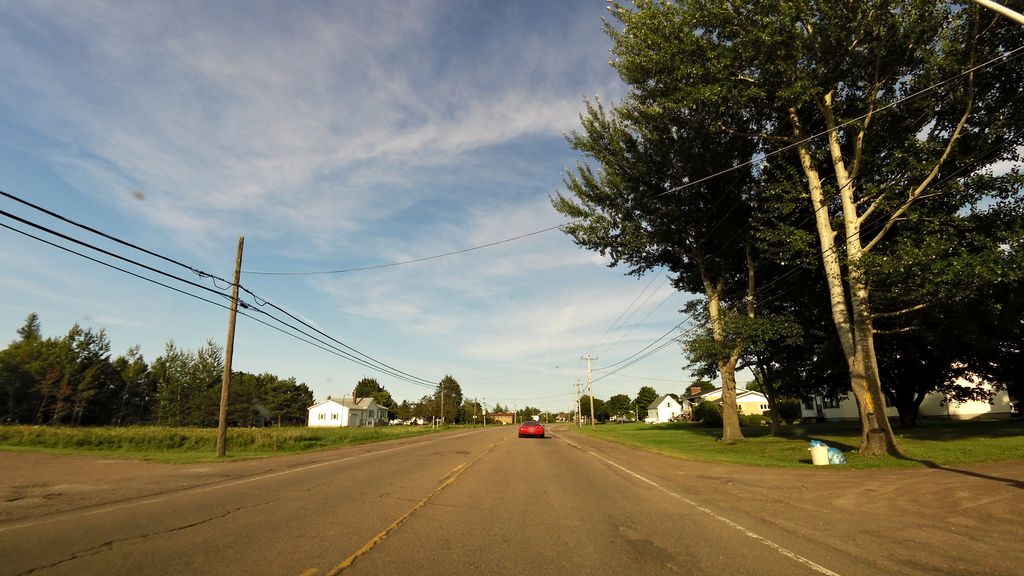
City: charlottetown